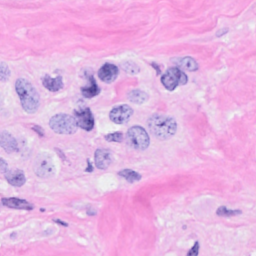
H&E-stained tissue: Breast